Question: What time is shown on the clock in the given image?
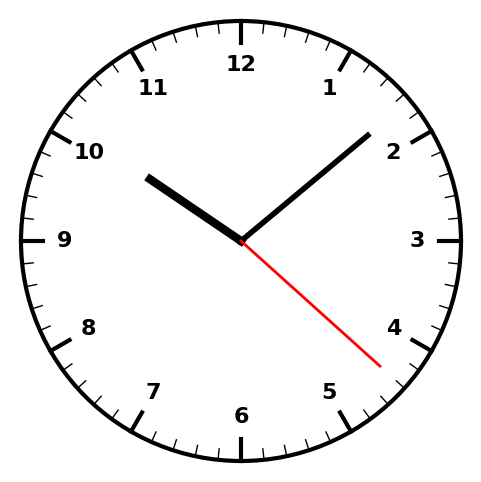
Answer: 10:08:22